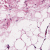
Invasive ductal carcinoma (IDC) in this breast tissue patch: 0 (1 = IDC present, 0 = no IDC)